Field crop: tomato
Growth stage: 1
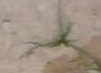
Species: cyperus